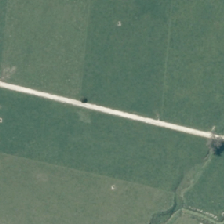
Land cover: shortrotation_cropland